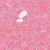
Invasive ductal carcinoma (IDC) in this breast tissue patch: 0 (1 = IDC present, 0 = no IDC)